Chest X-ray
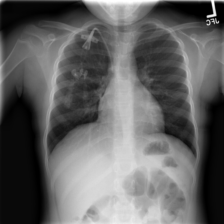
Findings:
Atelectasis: positive
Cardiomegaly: negative
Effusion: negative
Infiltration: positive
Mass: negative
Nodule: negative
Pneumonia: negative
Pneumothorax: negative
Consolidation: negative
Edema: negative
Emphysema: negative
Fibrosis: negative
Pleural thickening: negative
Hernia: negative